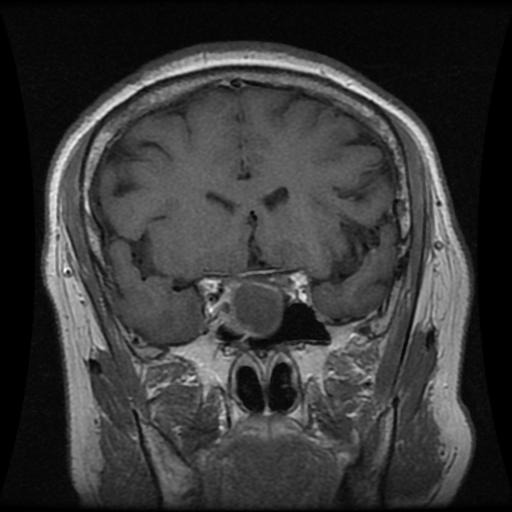
Label: pituitary